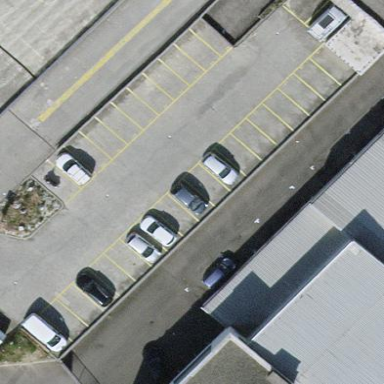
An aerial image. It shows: Parking area with surface.